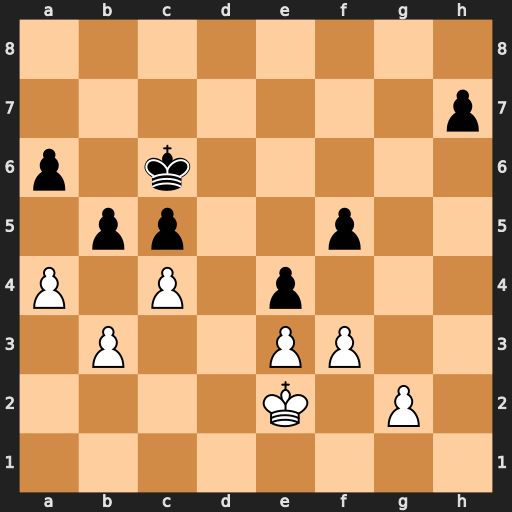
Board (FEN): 8/7p/p1k5/1pp2p2/P1P1p3/1P2PP2/4K1P1/8
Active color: w
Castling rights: -
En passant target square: -
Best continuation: fxe4 bxc4 bxc4 fxe4 a5 Kd6 Kf2 Ke6 Kg3